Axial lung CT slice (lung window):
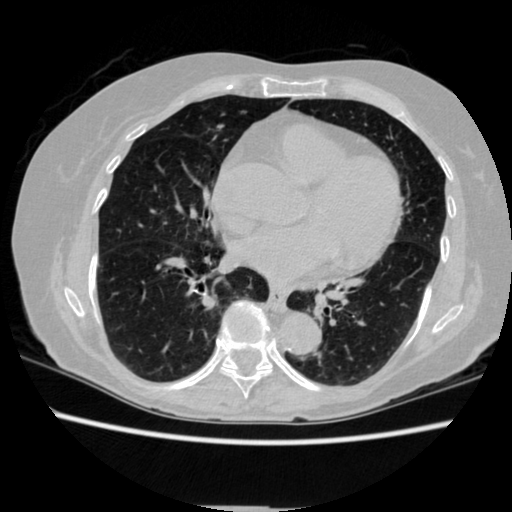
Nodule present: no